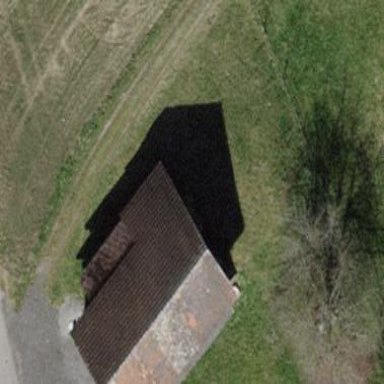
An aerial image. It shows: Shed building.